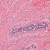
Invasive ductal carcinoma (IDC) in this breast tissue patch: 0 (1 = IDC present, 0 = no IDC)